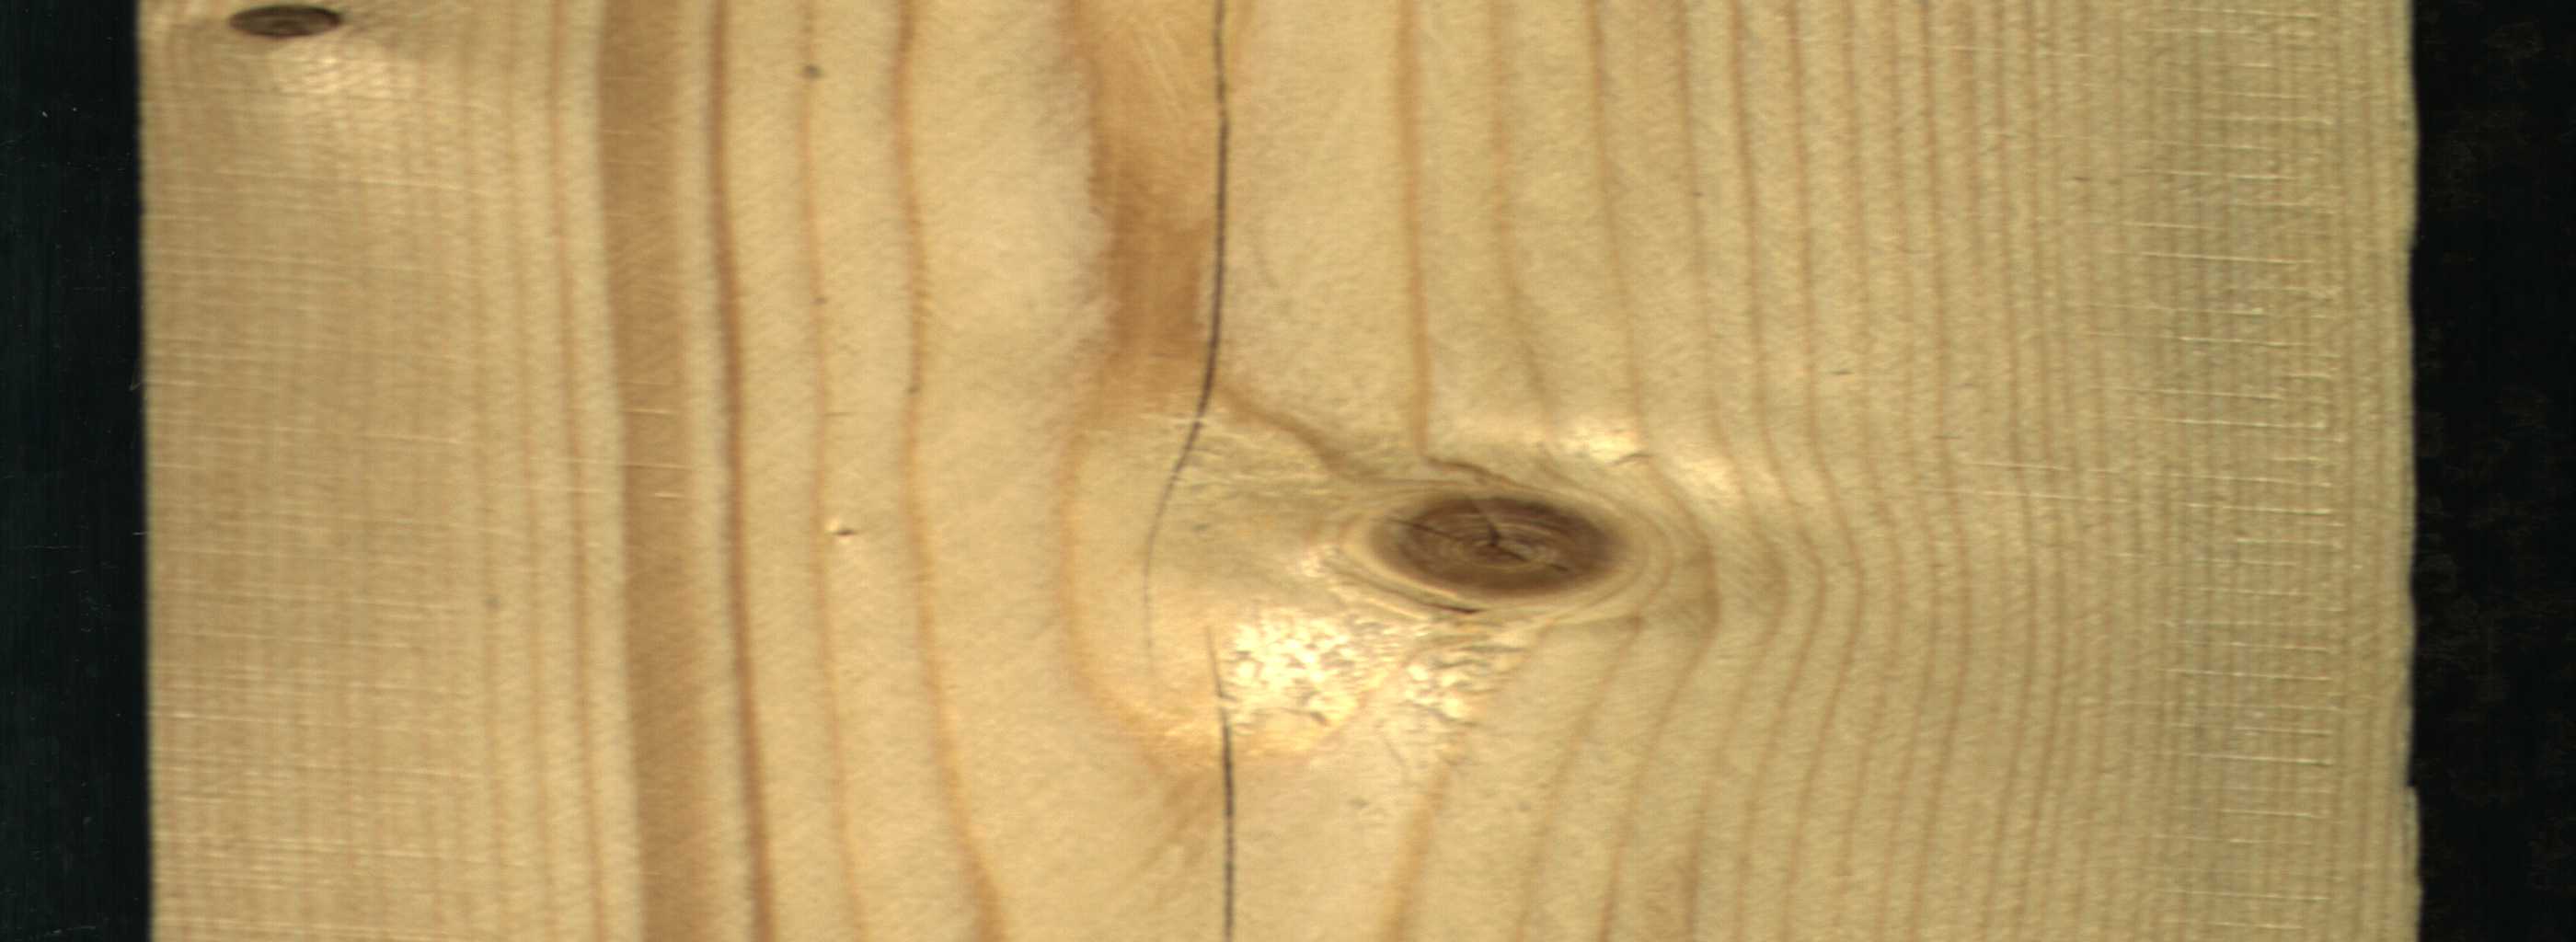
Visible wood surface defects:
Quartzity
Crack
Crack
knot_with_crack
Dead_Knot